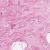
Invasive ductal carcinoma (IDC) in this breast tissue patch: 0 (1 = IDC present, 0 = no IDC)